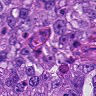
Metastatic tissue present: yes